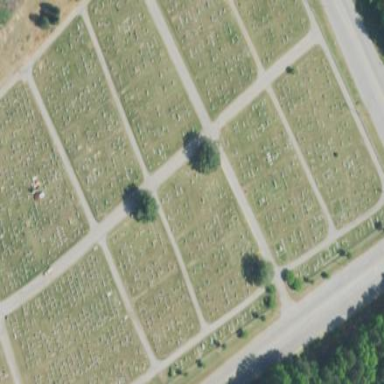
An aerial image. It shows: Cemetery.